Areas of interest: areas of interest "Traffic and Vehicle Management"
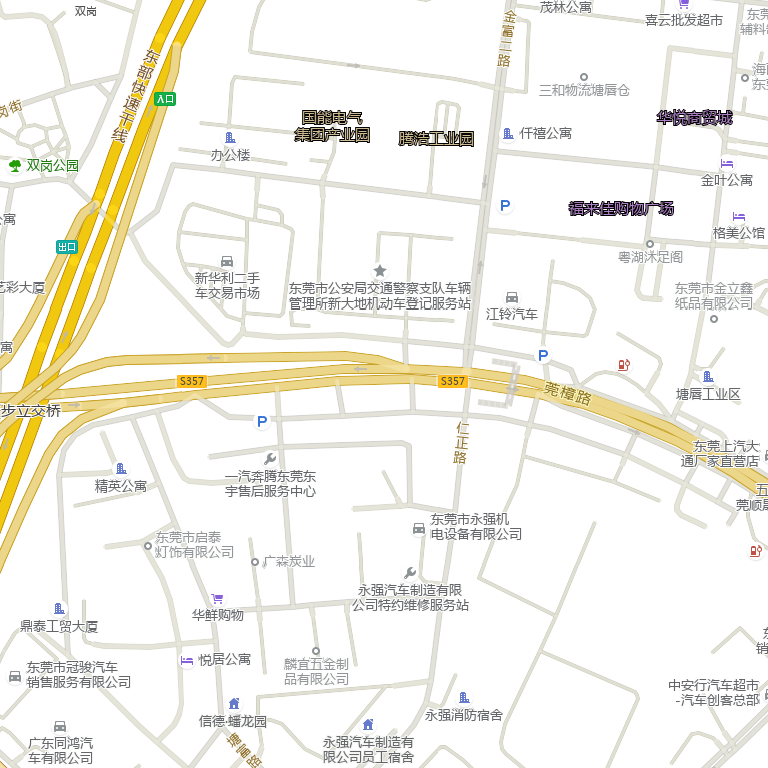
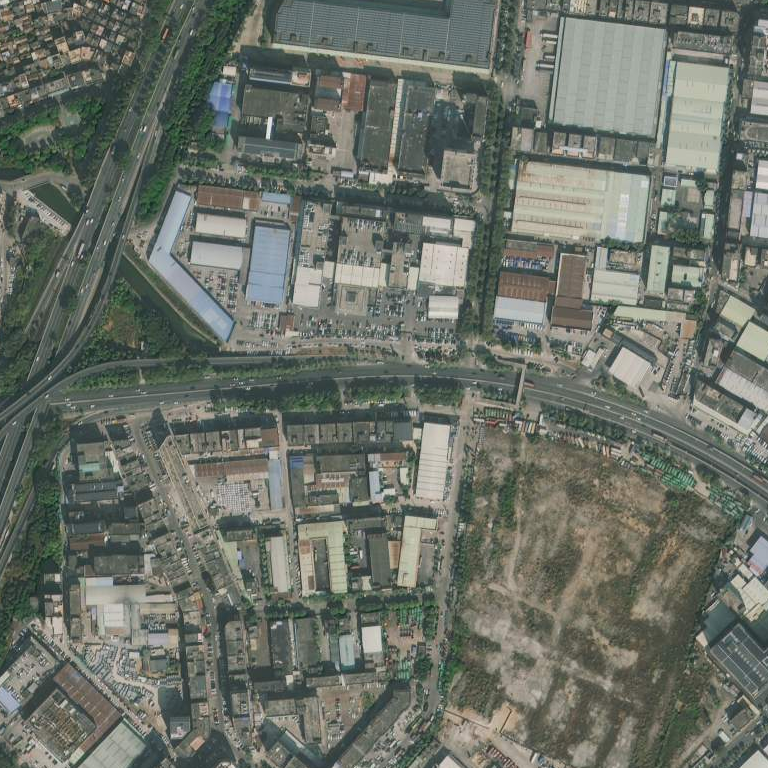